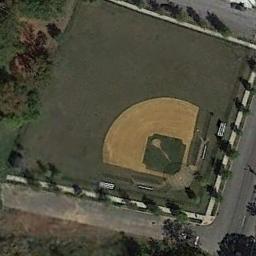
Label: baseball_diamond